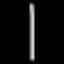
Label: line